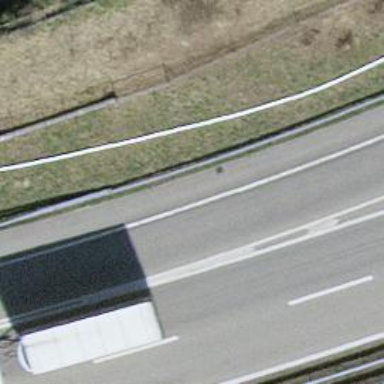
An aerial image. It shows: Asphalt motorway link.